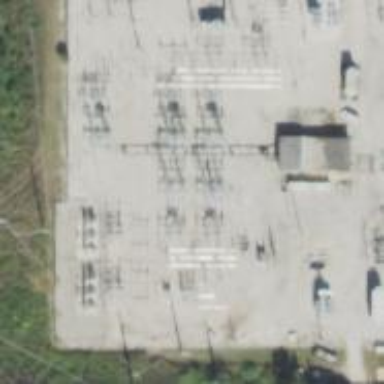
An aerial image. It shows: Switch for power supply.